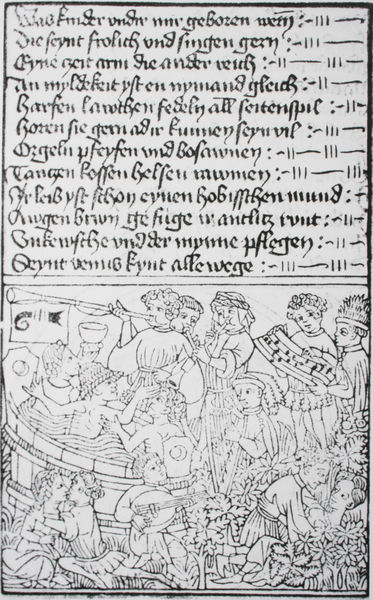
Titel: Baseler Holzschnitte, Venuskinder
Standort: Schweinfurt
Institution: Bibliothek Otto Schäfer
Schlagwörter: blätter, gruppe, mann, wasser, weiß, baden, frauen, menschen, blume, frau, grau, holz, hut, männer, schwarz, zeichnung, wiese, fest, leute, alt, gelage, schale, bild, instrument, natur, busch, gebüsch, kirche, haare, kelch, paar, personen, blatt, gesang, gitarre, instrumente, musik, gotik, locken, boot, kinder, engel, holzschnitt, schrift, sommer, welle, wellen, kuss, küssen, liebe, cello, noten, fahne, flagge, grafik, graphik, haarband, wein, musikinstrument, musizieren, notenblatt, deutsch, erotik, striche, bad, buch, sex, druck, druckgraphik, schnitt, radierung, stich, seite, illustration, schwarzweiß, text, buchstaben, holzdruck, volk, fass, orgie, ritter, tinte, holzschnit, buchdruck, buchseite, tracht, badezuber, wanne, zuber, wappen, flöte, liebespaar, karte, lieder, liebende, mittelalter, gedicht, eiche, eichenblatt, bibliothek, laute, bottich, fanfare, harfe, posaune, kupferstich, jahreszeit, sünde, miniatur, dichtung, letter, altdeutsch, handschrift, lied, musikant, gesangbuch, standarte, waschung, poesie, note, trompete, neuzeit, kalender, eichenlaub, musikinstrumente, musikanten, buchmalerei, minne, minnegesang, lyrik, kalenderblatt, liederbuch, walter, huren, vogelweide, walther, prostitution, melodie, buschseite, people, badehaus, gesangsbuch, gotika, hymne, liebeslyrik, lobpreis, sängerstreit, notenm, #noten, fanfare+, liedblatt